Interaction volume radius: 10 \u00c5
Interaction volume height: 15 \u00c5
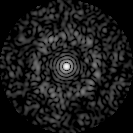
Disorder parameter: 0.8131